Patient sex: M
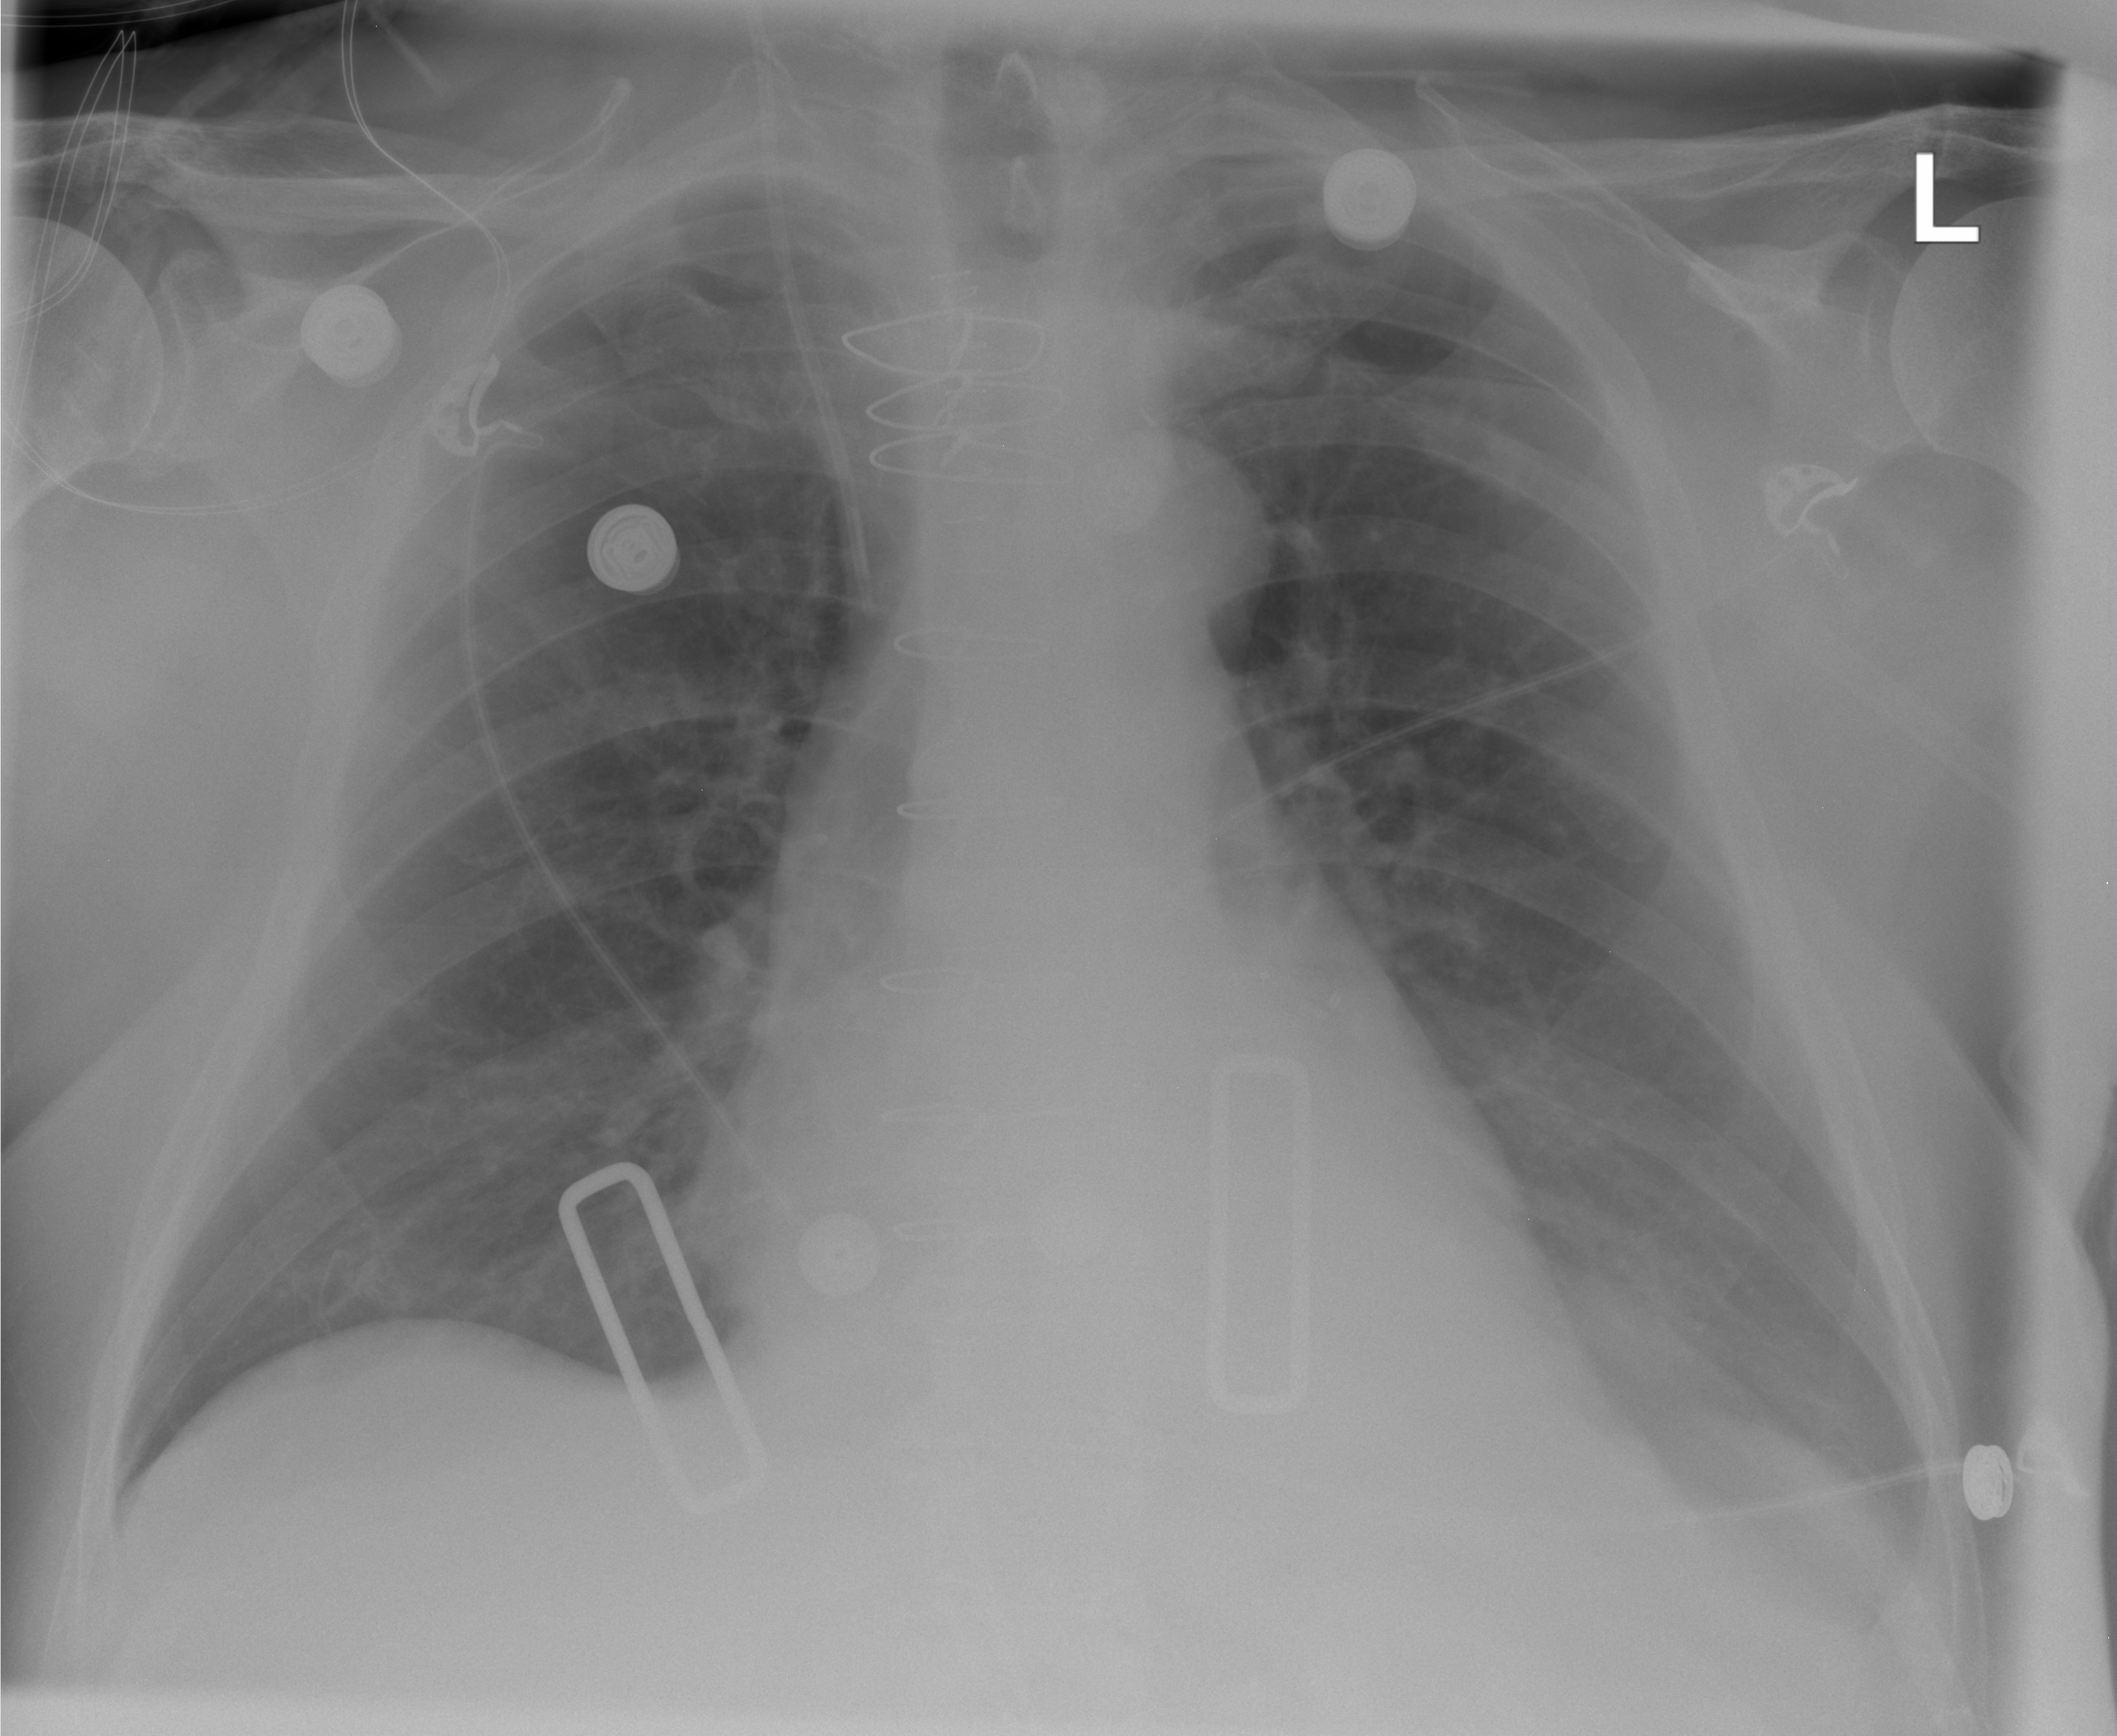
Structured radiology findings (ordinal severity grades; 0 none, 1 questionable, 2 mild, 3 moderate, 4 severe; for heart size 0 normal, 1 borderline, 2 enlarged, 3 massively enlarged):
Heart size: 0
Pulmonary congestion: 0
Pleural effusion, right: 0
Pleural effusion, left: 2
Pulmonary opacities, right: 0
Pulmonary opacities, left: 0
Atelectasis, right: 1
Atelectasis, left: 2